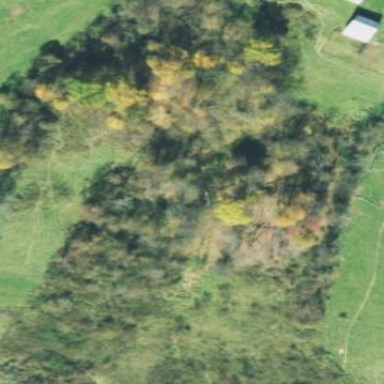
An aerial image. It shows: Beautiful woodland area.